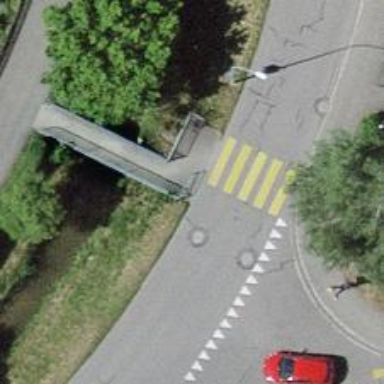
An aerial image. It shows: Cycle barrier.